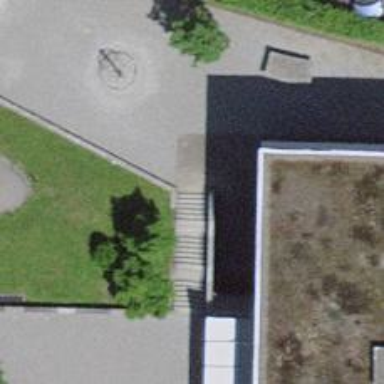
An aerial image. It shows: Road with steps.